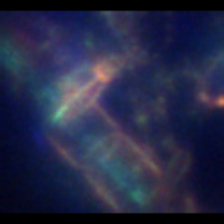
Taxon: Diatom_aggregate
Group: Diatoms